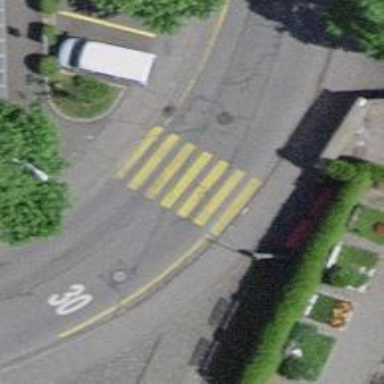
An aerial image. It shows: Kerb barrier.